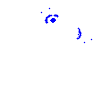
Particle: electron